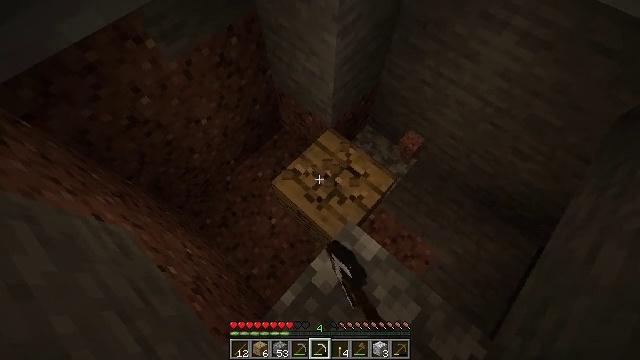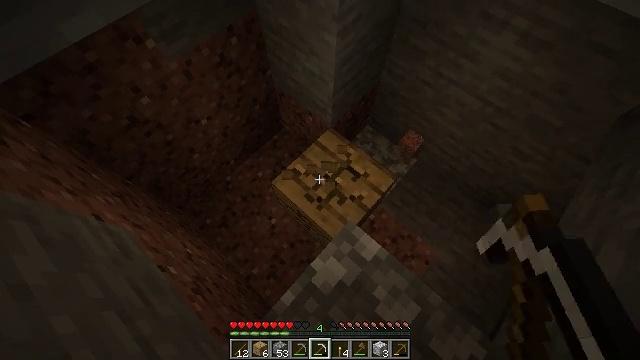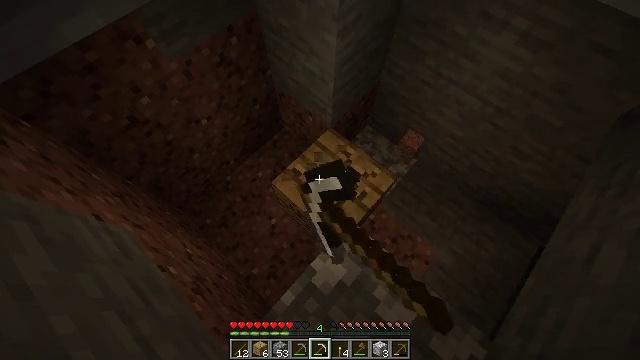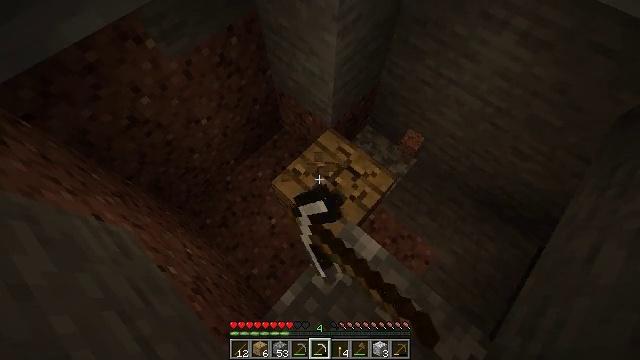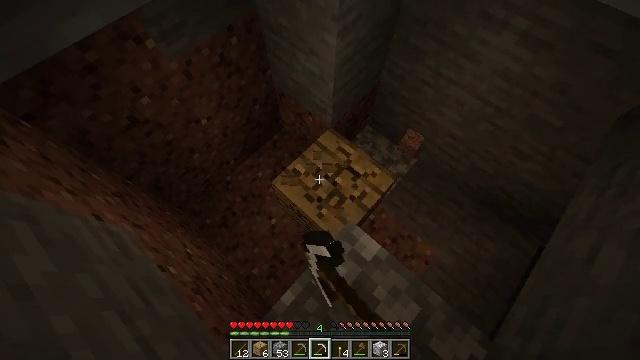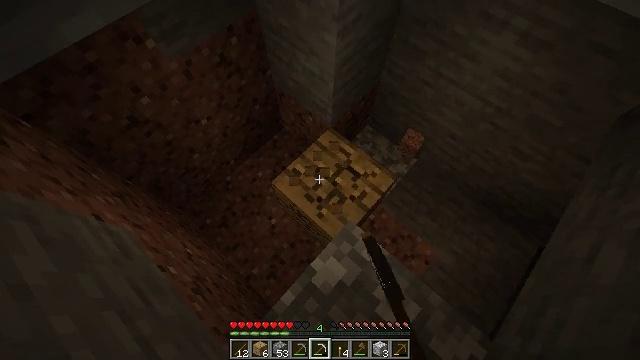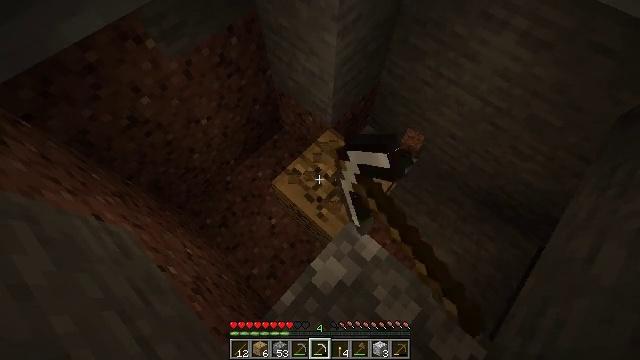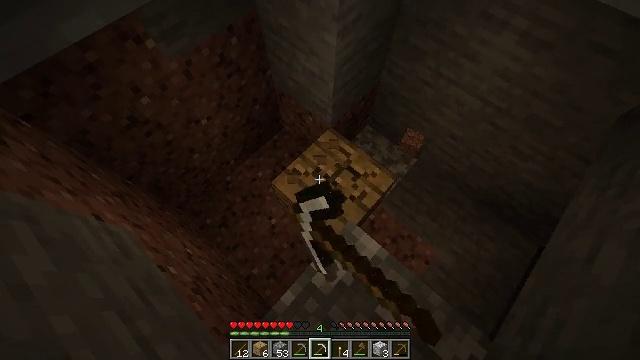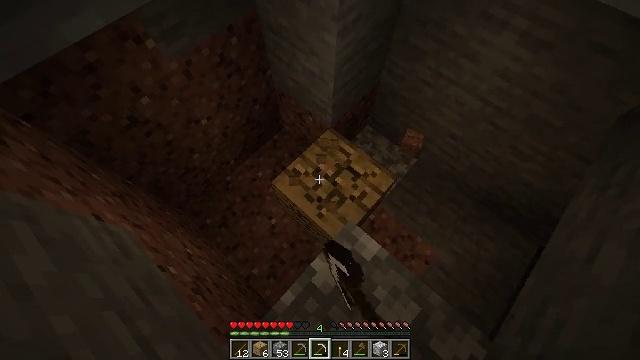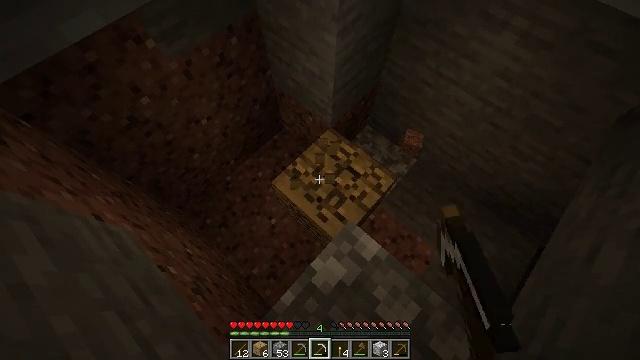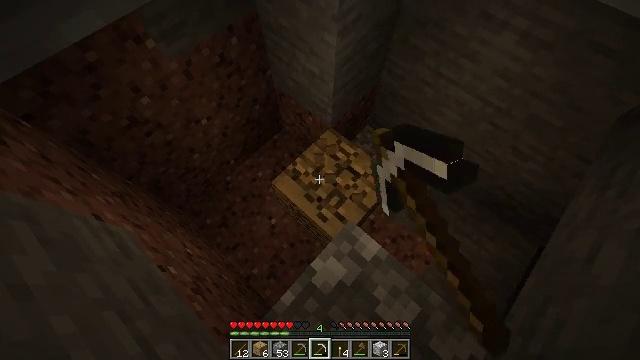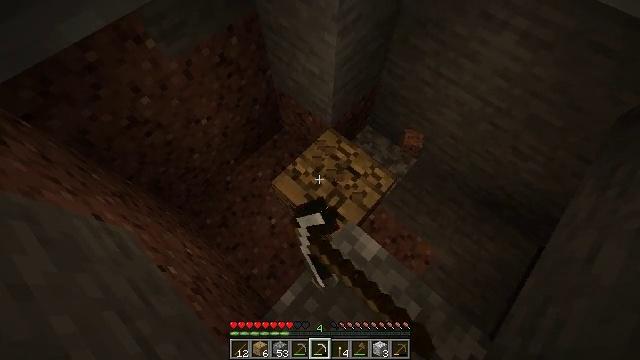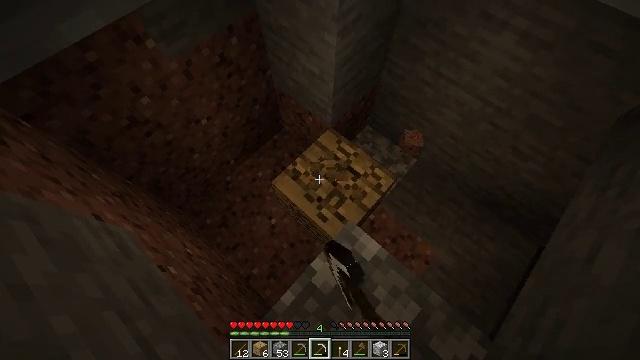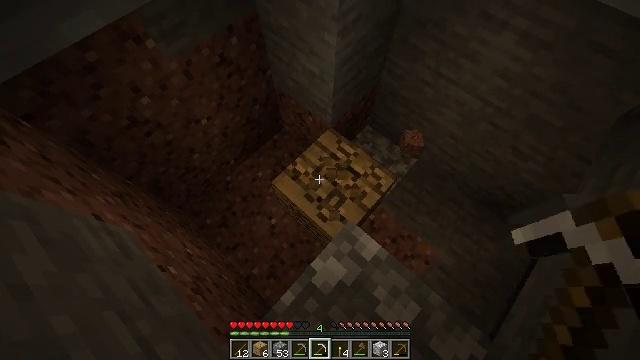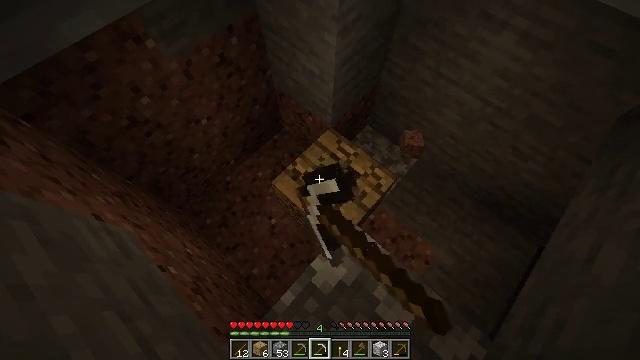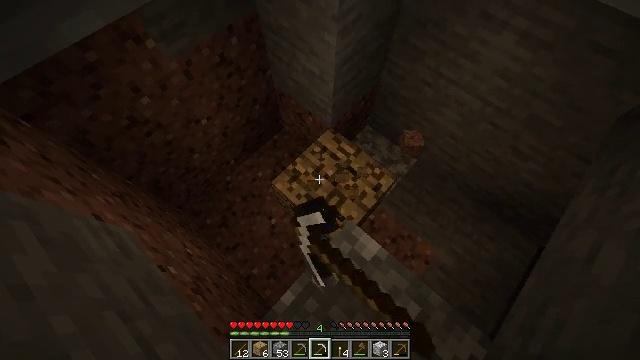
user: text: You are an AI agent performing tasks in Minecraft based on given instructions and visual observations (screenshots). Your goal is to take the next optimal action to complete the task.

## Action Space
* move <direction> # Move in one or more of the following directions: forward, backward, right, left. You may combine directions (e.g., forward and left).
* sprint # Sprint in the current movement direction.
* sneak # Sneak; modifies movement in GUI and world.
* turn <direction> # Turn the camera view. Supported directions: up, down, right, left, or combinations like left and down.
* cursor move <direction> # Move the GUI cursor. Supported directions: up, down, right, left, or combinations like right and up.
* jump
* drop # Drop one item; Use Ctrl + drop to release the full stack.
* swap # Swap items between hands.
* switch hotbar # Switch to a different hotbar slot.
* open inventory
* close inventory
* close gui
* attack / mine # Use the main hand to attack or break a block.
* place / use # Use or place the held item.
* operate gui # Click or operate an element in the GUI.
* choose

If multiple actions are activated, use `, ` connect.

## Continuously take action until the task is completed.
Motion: motion action
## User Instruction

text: Gather some oak planks.
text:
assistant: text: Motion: attack / mine
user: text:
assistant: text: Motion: attack / mine
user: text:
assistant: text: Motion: attack / mine
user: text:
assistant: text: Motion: attack / mine
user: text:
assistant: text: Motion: attack / mine
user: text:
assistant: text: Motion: attack / mine
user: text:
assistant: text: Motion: attack / mine
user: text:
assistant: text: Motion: attack / mine
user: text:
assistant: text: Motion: attack / mine
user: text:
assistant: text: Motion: attack / mine
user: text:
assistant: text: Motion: attack / mine
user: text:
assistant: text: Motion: attack / mine
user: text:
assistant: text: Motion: attack / mine
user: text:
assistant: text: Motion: attack / mine
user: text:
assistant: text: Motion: attack / mine
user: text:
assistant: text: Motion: attack / mine
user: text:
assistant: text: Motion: attack / mine
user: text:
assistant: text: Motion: attack / mine
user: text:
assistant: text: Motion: attack / mine
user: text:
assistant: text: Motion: attack / mine
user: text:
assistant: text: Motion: attack / mine
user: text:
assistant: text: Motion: attack / mine
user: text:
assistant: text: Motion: attack / mine
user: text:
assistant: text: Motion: attack / mine
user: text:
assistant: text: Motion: attack / mine
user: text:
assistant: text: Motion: attack / mine
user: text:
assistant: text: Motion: attack / mine